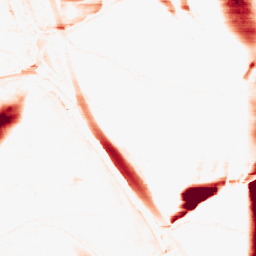
Category: morphological
Decomposition family: morphological_rect
Decomposition parameters: operation: opening
width: 50
height: 5
Upsampling method: sinc_blackman
Upsampling parameters: scale: 4
kernel_size: 16
Upsampling scale: 4